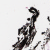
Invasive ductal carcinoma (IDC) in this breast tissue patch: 0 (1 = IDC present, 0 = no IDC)